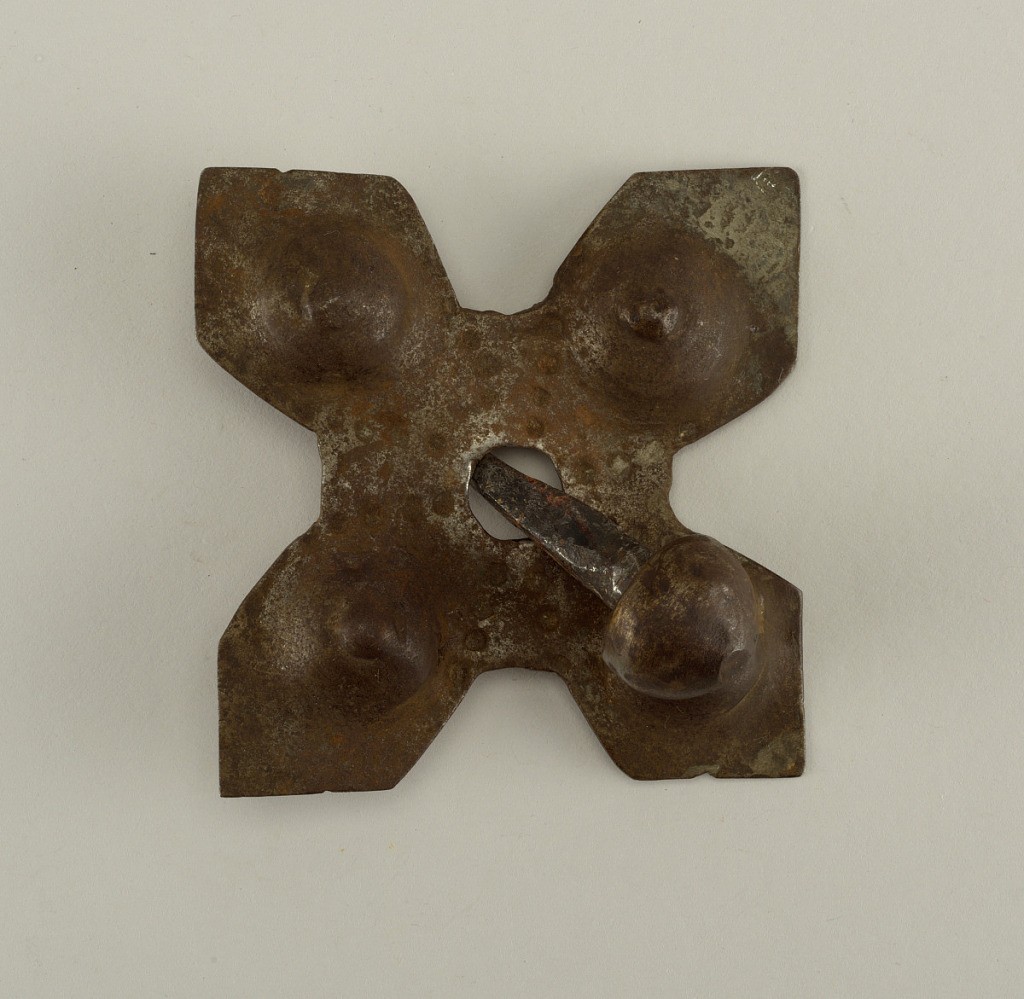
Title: Decorative door boss and nail
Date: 17th century
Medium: Wrought iron
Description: Square type, pierced and embossed with wrought lines. Quadrant leaf design based on old examples. Each petal has a pointed tip and central boss, the surface marked with radiating pocks. Round nail head on square shank.